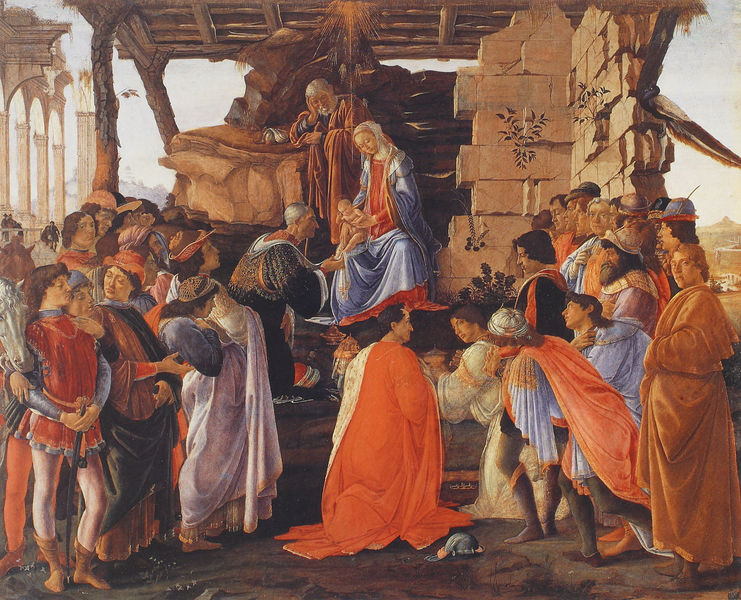
Titel: Anbetung durch die Magi
Künstler: Sandro Botticelli
Institution: Florenz, Uffizien
Schlagwörter: blau, blätter, gemälde, himmel, vogel, menschen, hut, licht, säulen, rot, steine, mantel, drei, kind, stock, baby, stufen, bögen, ruine, stern, strahlen, mäntel, degen, arkaden, quader, jesus, mauern, wams, segen, florenz, stall, könige, tempel, maria, anbetung, christi, josef, joseph, geburt, medici, jesuskind, gaben, bethlehem, betlehem, drei könige, christkind, ehren, wams menschen